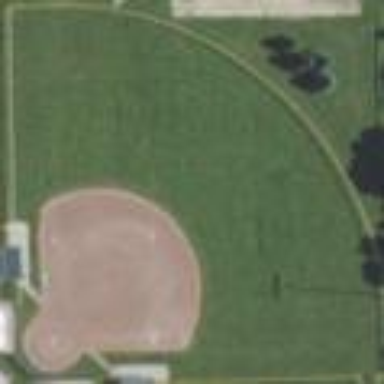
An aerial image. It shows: Softball pitch for baseball enthusiasts.